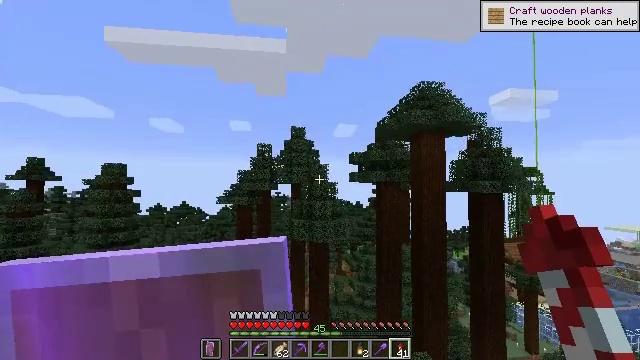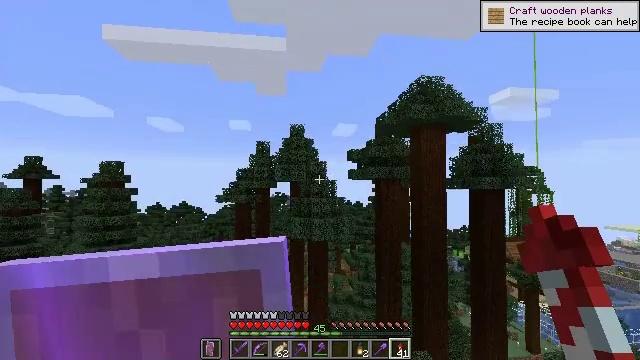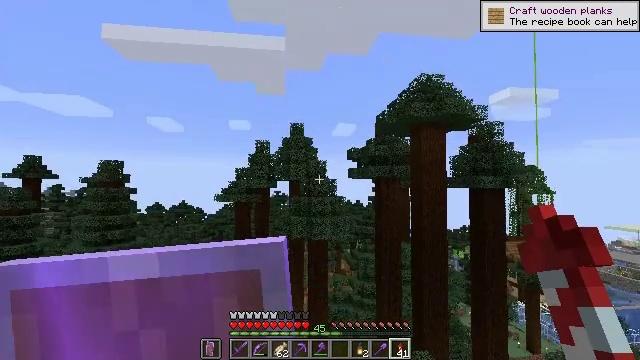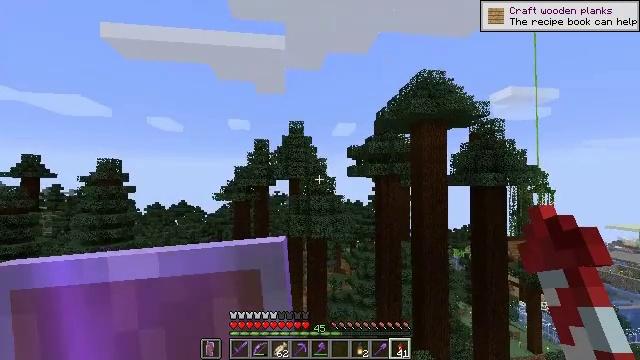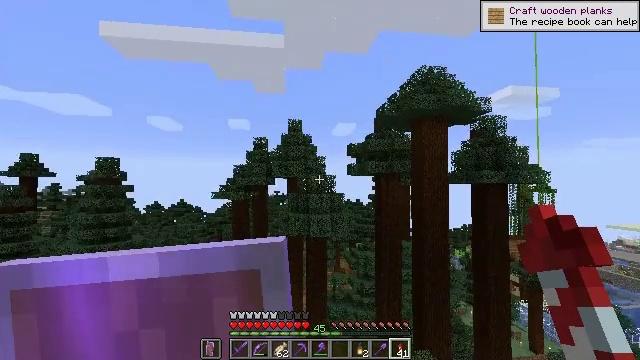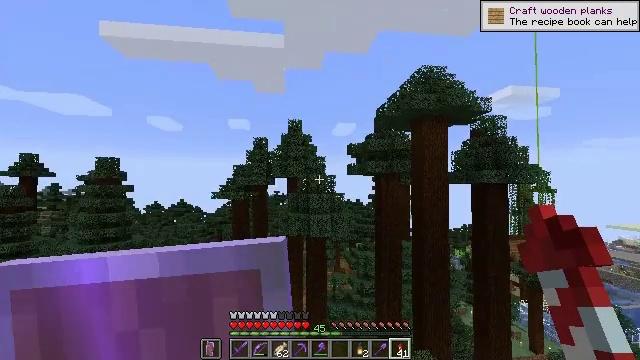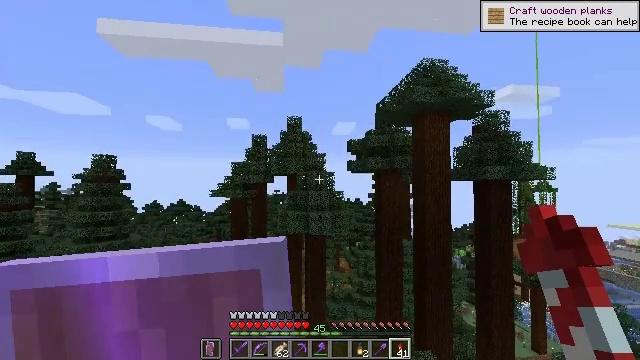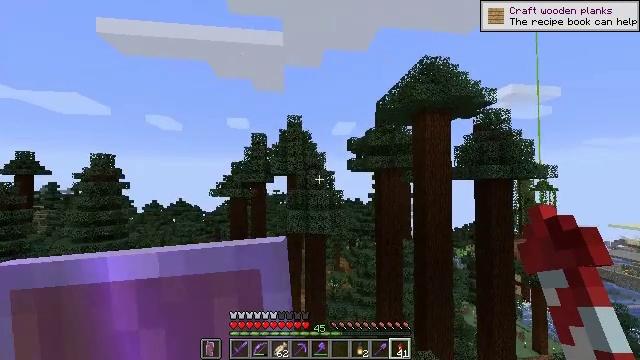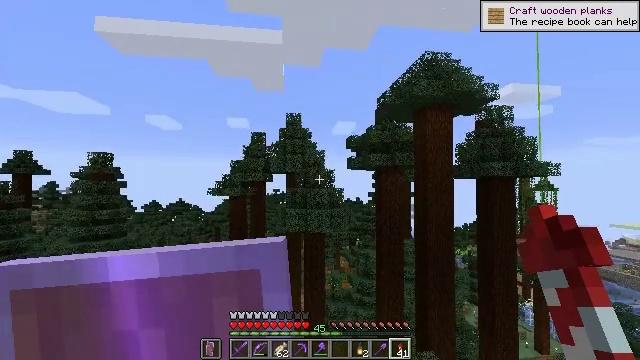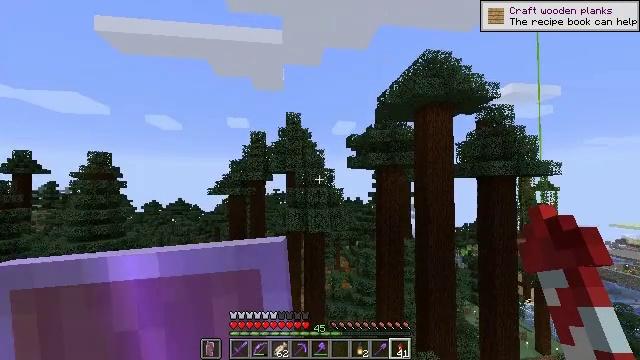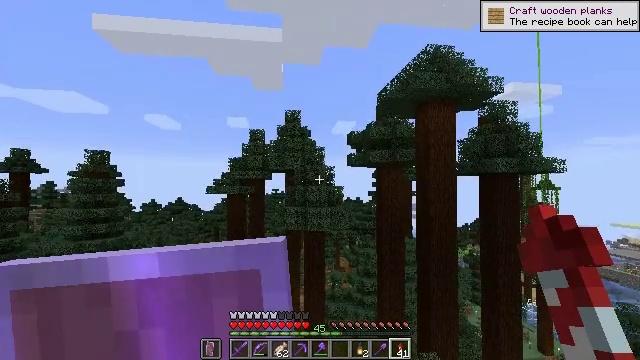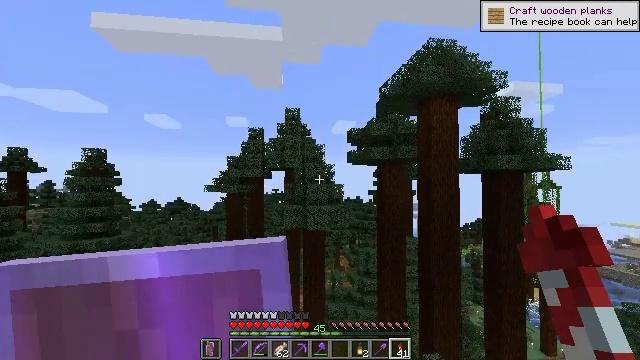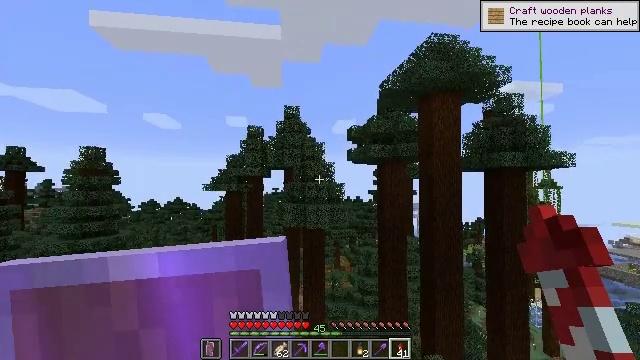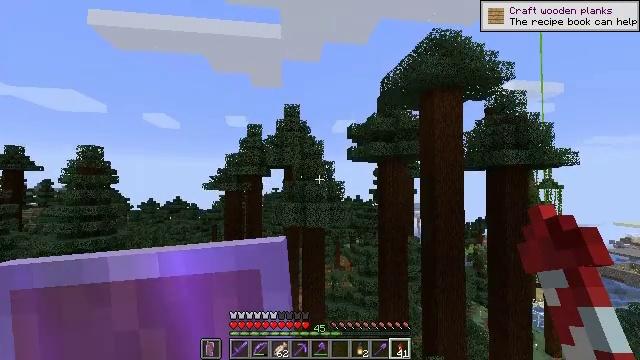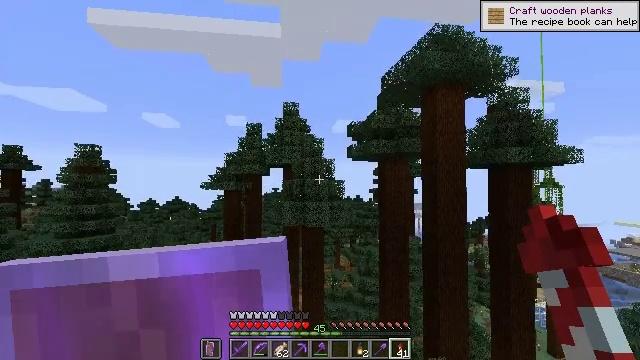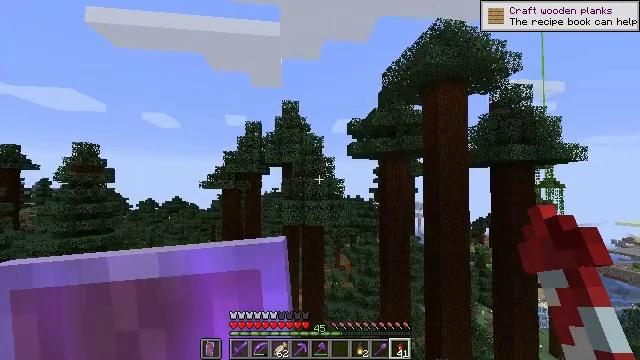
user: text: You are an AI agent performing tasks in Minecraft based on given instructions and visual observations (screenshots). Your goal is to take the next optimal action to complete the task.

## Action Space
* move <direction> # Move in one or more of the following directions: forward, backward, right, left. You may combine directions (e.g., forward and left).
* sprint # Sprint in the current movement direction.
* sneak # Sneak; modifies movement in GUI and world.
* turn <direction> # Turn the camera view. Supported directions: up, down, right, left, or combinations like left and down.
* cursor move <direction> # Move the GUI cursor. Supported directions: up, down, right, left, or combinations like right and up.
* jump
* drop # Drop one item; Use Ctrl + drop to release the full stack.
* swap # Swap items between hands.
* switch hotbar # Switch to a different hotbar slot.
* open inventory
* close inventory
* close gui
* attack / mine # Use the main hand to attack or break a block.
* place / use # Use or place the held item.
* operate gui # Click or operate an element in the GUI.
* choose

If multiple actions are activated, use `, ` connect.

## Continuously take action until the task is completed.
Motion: motion action
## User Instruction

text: Break the spruce leaves to clear the area.
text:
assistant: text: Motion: no_op
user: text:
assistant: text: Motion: no_op
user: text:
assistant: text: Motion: no_op
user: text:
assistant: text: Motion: no_op
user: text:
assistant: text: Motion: no_op
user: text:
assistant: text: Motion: no_op
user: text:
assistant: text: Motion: no_op
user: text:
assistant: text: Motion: no_op
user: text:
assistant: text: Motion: no_op
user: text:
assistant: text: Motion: no_op
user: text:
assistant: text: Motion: no_op
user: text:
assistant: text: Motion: no_op
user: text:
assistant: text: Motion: no_op
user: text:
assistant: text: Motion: no_op
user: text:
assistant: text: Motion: no_op
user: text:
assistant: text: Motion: no_op
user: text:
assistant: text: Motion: no_op
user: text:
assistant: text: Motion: no_op
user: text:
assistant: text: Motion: no_op
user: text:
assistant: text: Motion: no_op
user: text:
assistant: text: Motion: no_op
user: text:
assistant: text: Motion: no_op
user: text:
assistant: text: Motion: no_op
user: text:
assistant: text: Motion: no_op
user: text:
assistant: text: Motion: no_op
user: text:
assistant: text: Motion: no_op
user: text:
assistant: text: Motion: turn up
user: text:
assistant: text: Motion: turn right and up
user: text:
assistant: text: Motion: turn up
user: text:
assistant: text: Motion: turn up